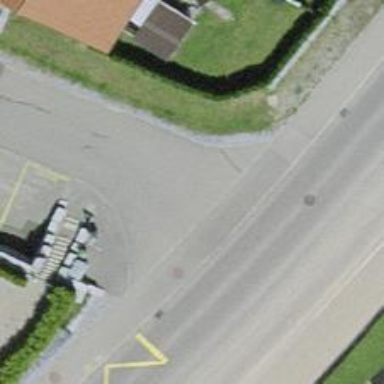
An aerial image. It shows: Road with "give way" sign.